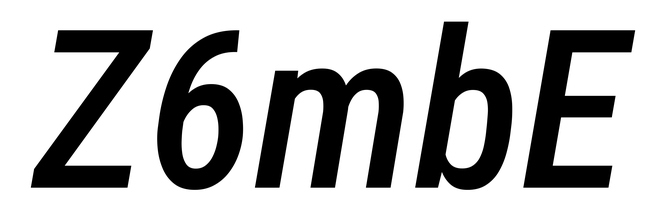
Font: Roboto-Italic_Condensed_Medium_Italic